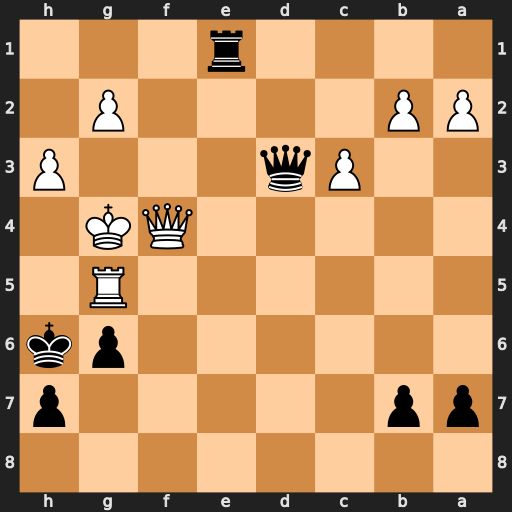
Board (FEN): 8/pp5p/6pk/6R1/5QK1/2Pq3P/PP4P1/4r3
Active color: b
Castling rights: -
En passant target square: -
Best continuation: Re4 Rf5+ Rxf4+